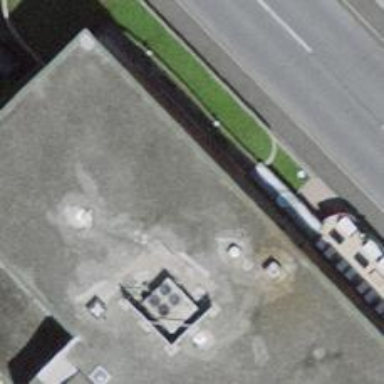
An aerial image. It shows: Restaurant.